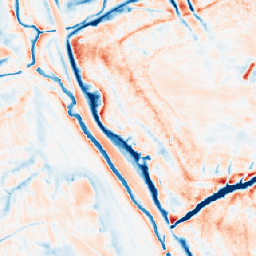
Category: trend_removal
Decomposition family: local_polynomial
Decomposition parameters: window_size: 21
degree: 2
Upsampling method: area
Upsampling parameters: scale: 4
Upsampling scale: 4